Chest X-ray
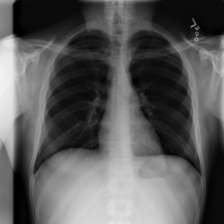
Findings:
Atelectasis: negative
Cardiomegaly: negative
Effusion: negative
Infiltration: negative
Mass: negative
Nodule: negative
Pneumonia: negative
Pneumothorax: negative
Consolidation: negative
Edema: negative
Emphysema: negative
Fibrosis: negative
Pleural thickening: negative
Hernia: negative